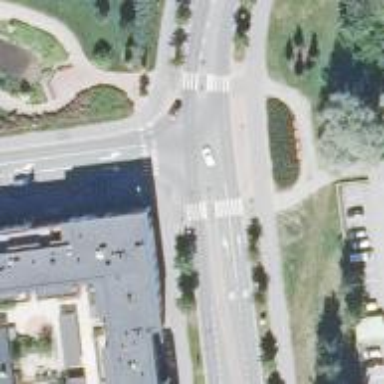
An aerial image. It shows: Marked road crossing with pedestrian island.